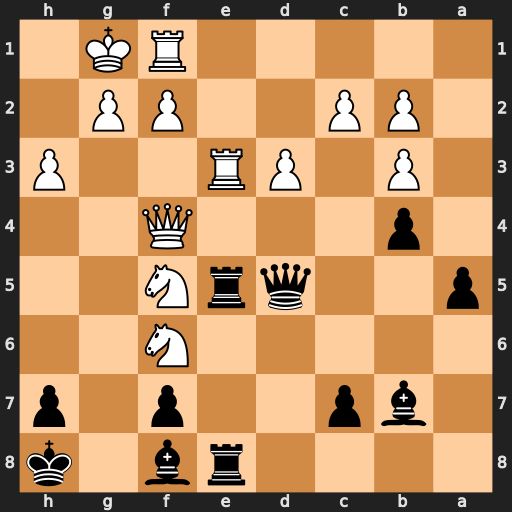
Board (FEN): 4rb1k/1bp2p1p/5N2/p2qrN2/1p3Q2/1P1PR2P/1PP2PP1/5RK1
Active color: b
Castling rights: -
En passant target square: -
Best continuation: Qxg2#